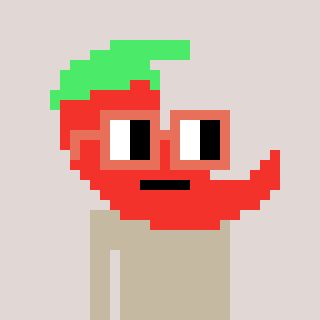
a pixel art character with square orange glasses, a chilli-shaped head and a redpinkish-colored body on a warm background